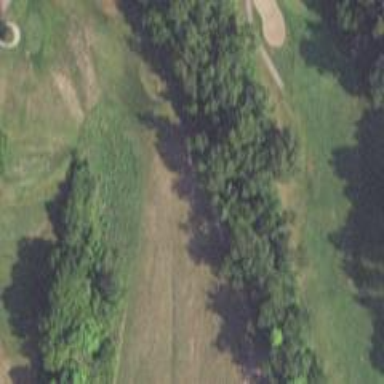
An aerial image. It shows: Pathway for golfing.